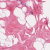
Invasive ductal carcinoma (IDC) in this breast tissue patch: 0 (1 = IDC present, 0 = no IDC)